The picture encodes a bearing's raw vibration samples as pixel intensities in a 2-D grid. Diagnose the bearing from this image, choosing from: normal, inner_race, outer_race, ball.
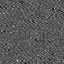
Answer: inner_race